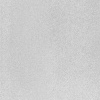
Atmospheric dust classification: dusty